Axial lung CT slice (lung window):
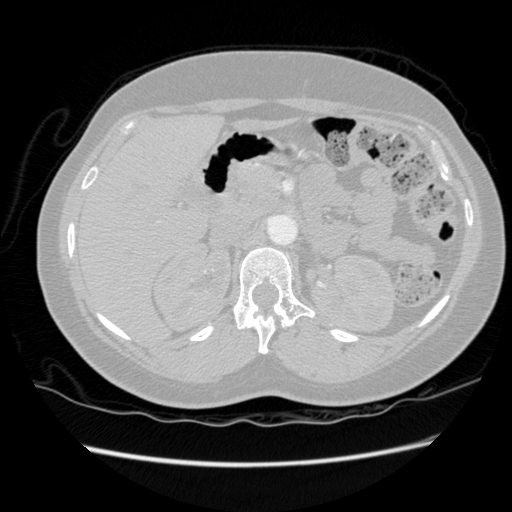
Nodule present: no